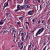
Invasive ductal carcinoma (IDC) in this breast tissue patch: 1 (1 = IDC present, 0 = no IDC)